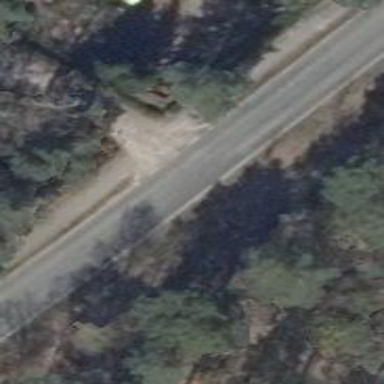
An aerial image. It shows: Service road.